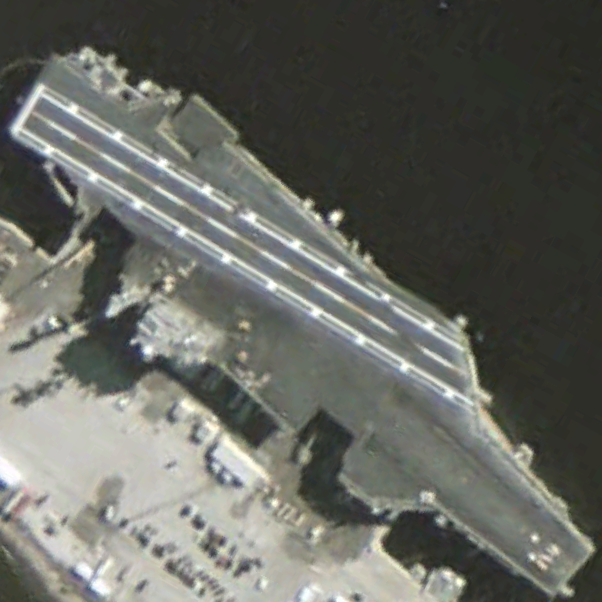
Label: aircraft_carrier